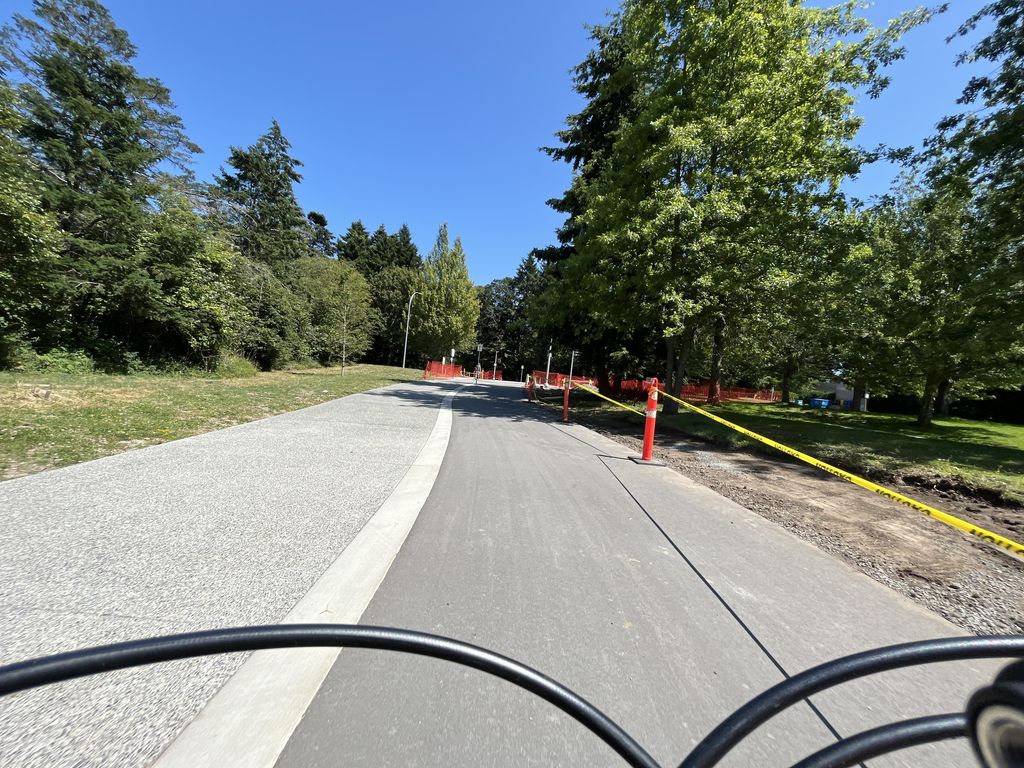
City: victoria